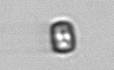
Label: Thalassiosira